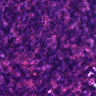
Metastatic tissue present: no